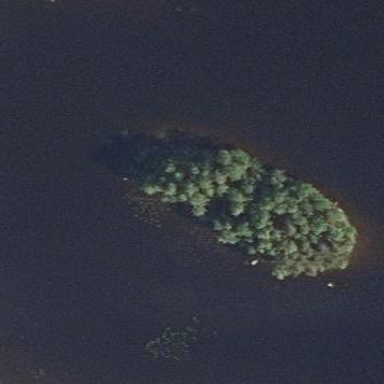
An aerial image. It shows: Islet.